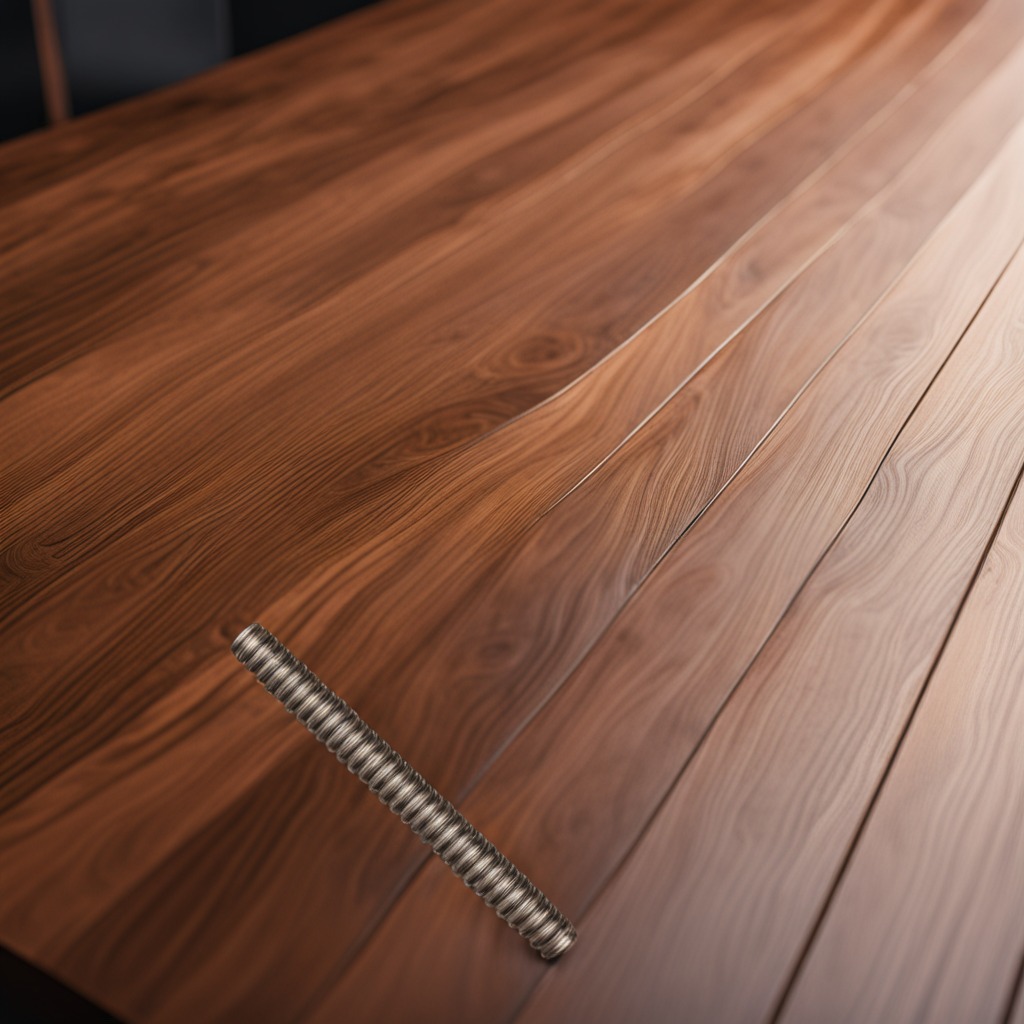
A coiled metal spring is lying on the wooden table.